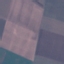
Land use / land cover class: AnnualCrop